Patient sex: F
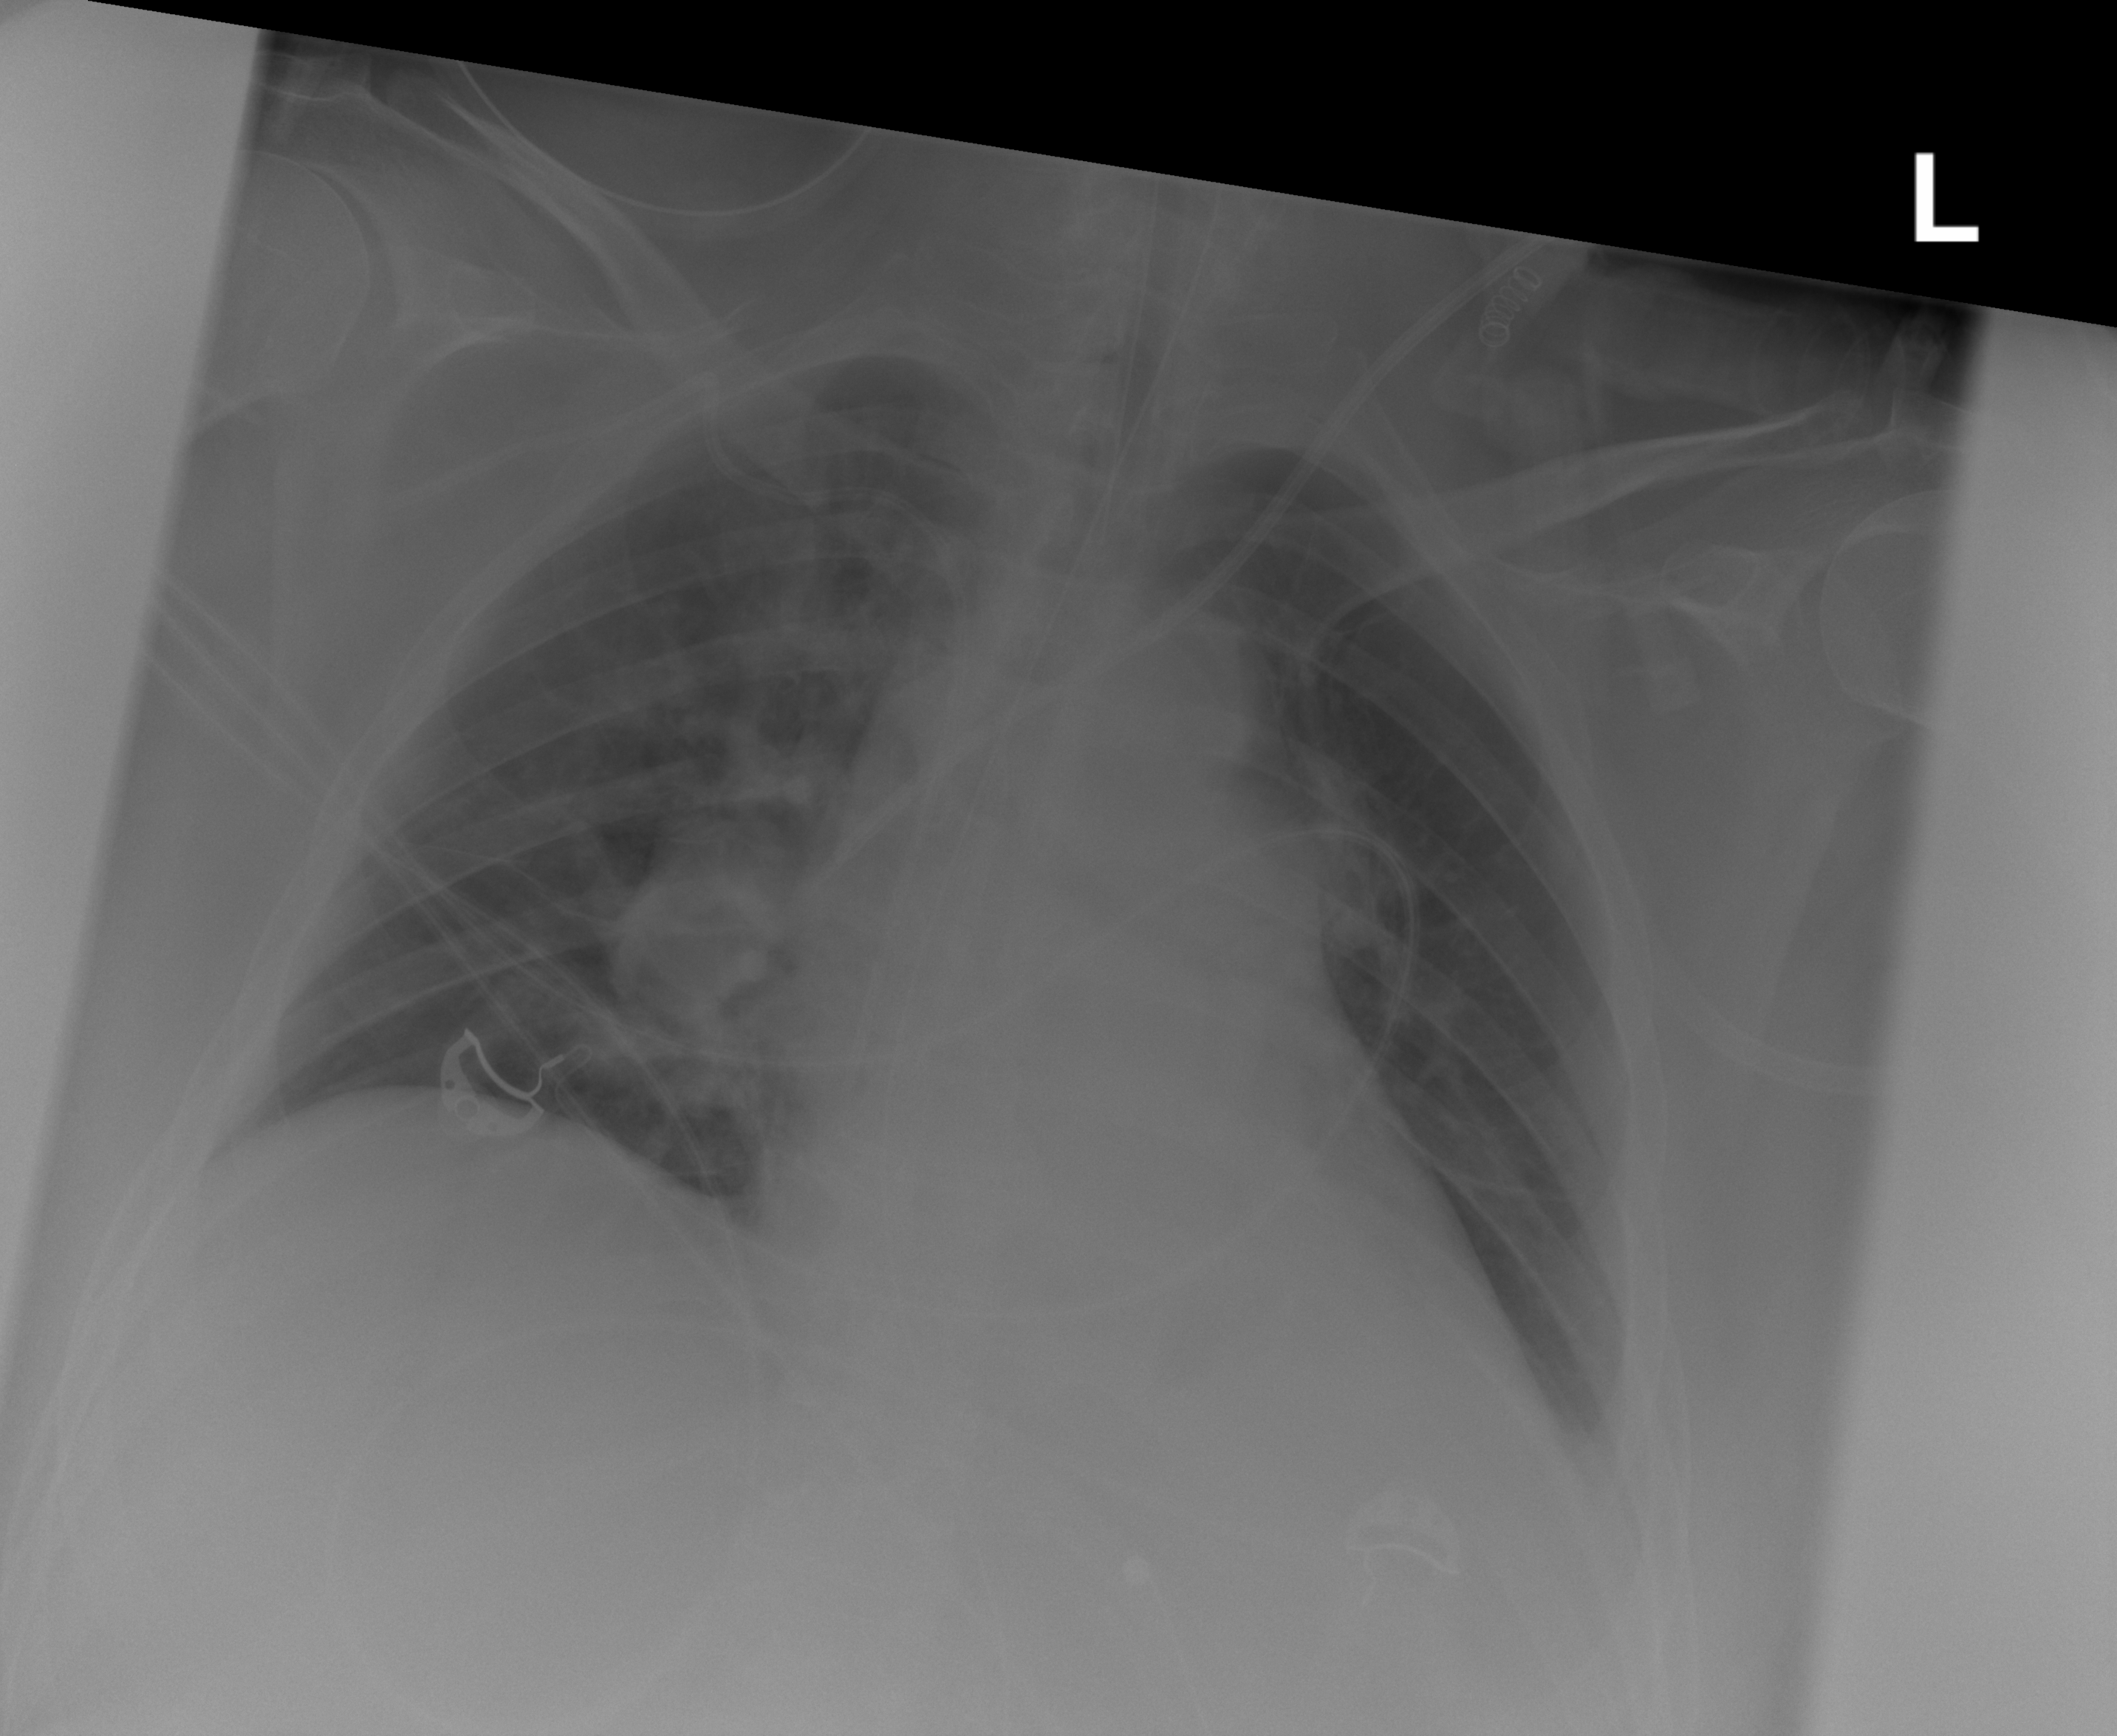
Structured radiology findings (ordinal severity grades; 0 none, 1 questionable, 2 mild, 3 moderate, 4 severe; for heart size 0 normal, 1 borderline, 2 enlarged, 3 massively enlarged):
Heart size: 0
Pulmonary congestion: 0
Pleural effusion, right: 0
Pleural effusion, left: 2
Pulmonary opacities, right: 0
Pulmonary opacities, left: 0
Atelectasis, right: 0
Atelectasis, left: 2